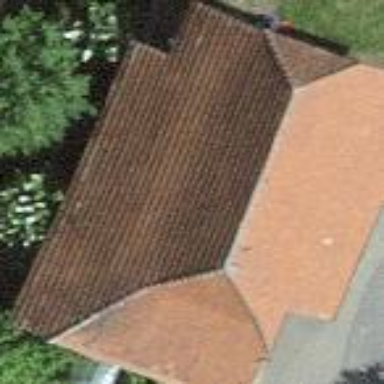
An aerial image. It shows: Rural barn.